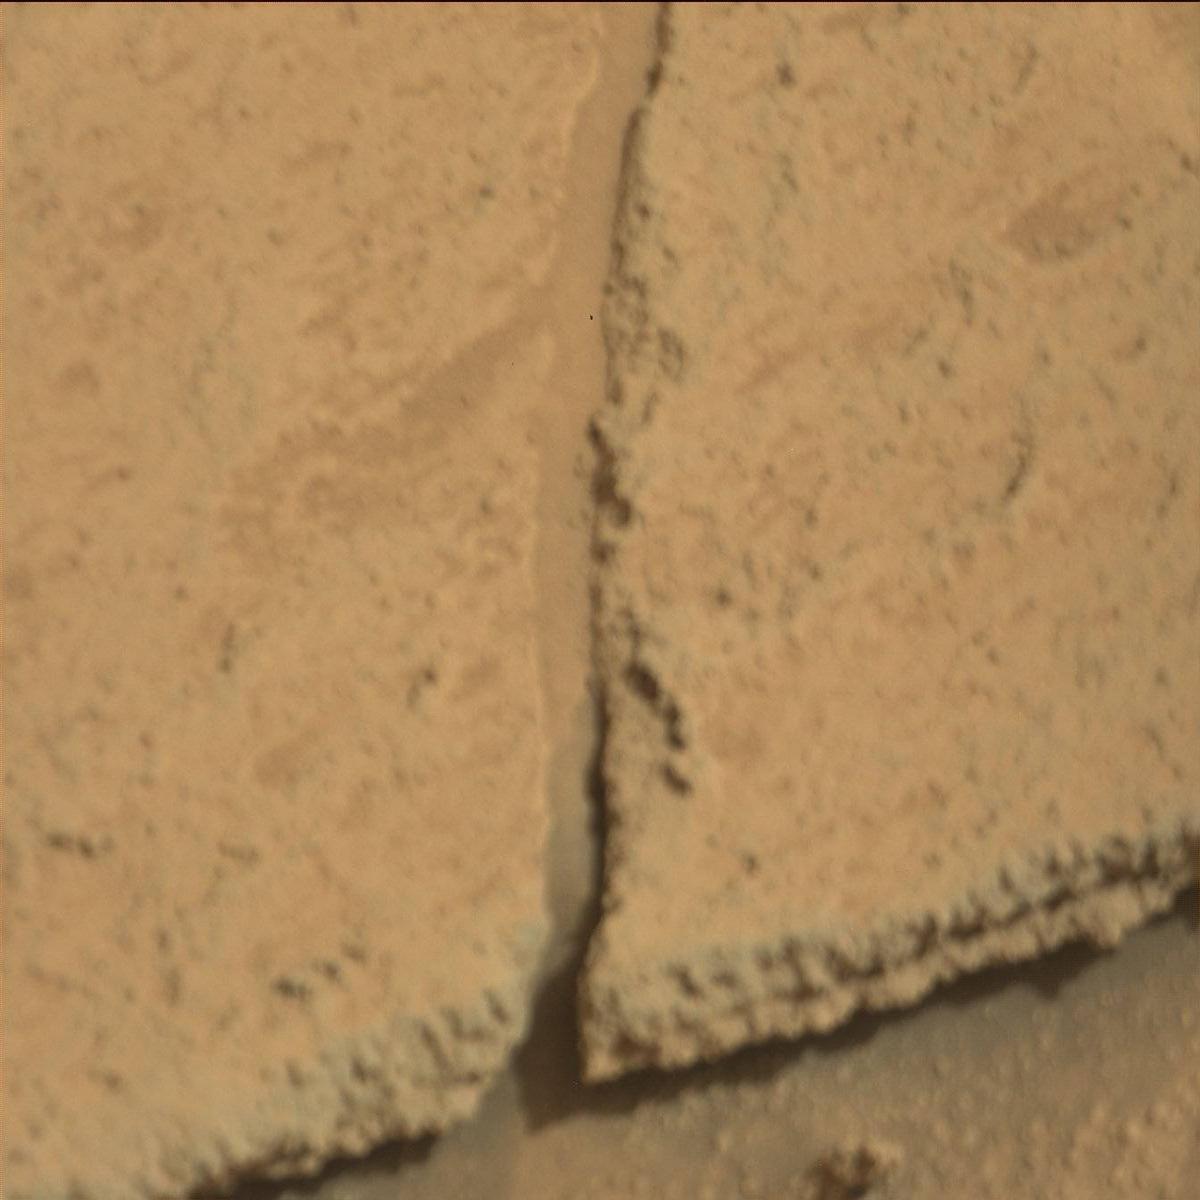
Terrain classes present: Bedrock, Rock, Sand / Soil